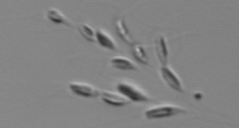
Label: Dinobryon